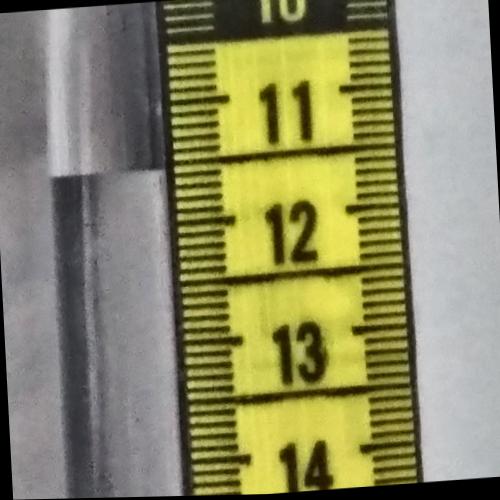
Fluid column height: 11.5 cm